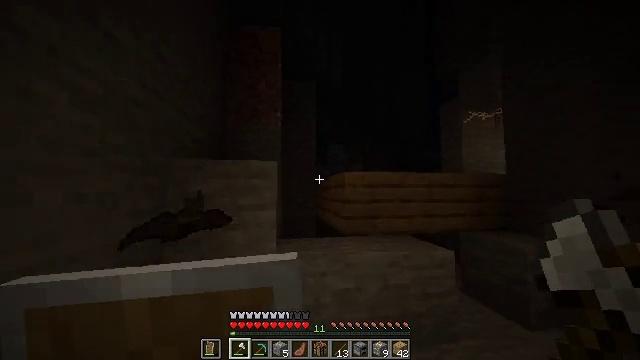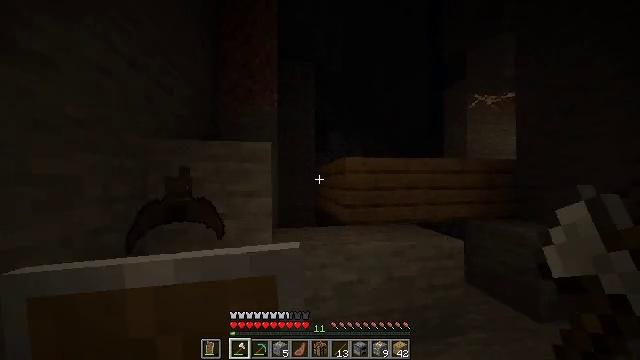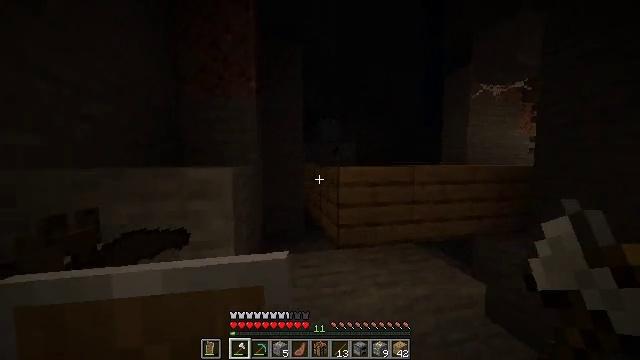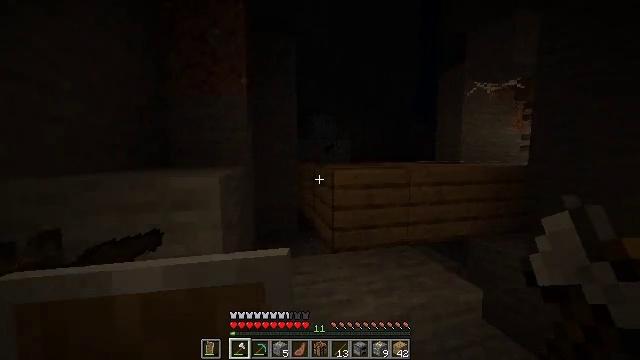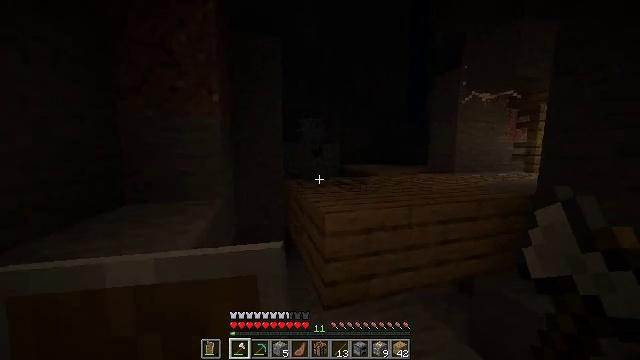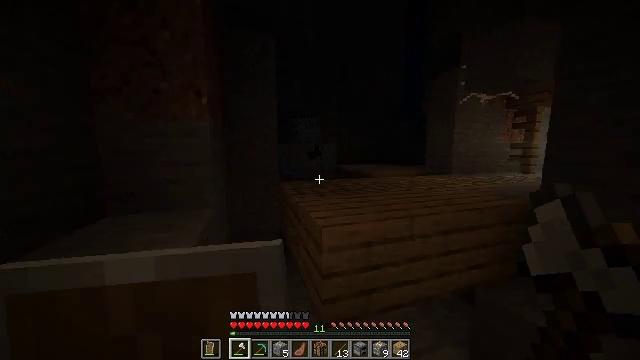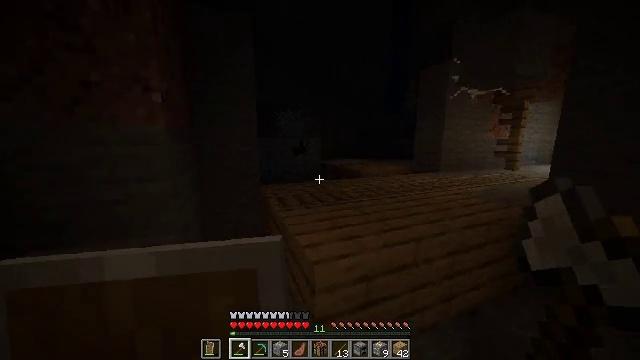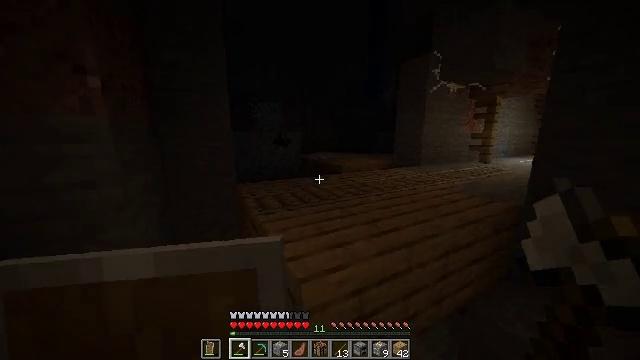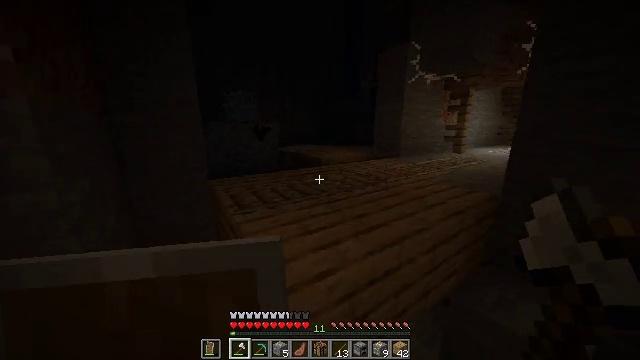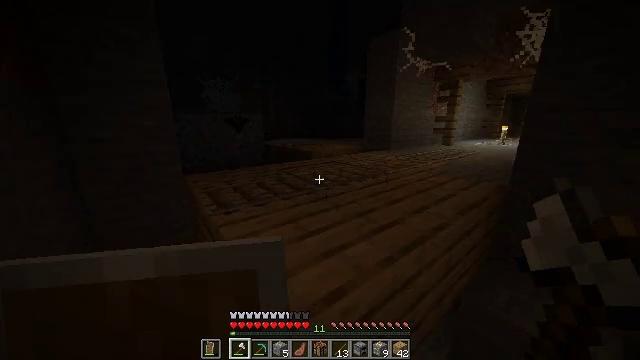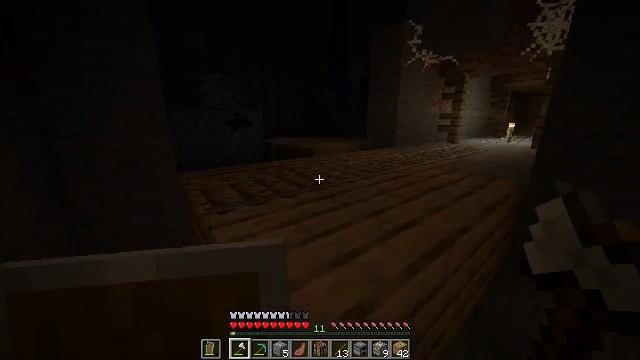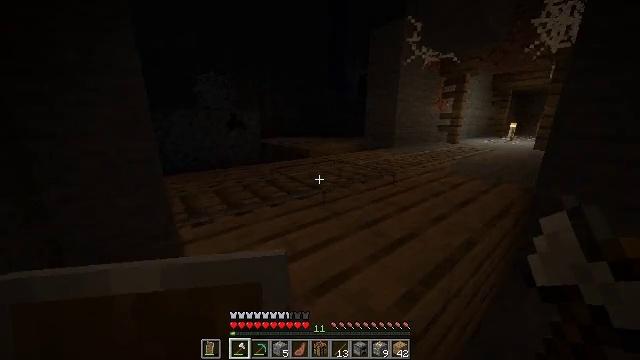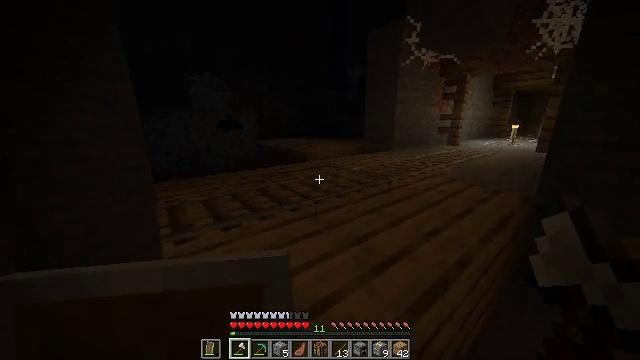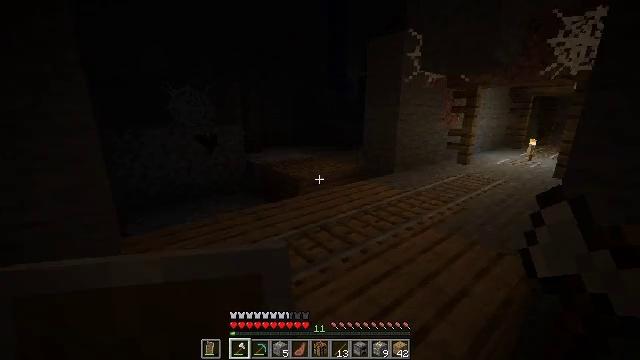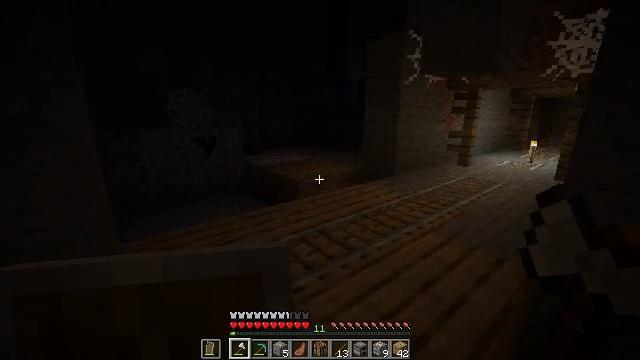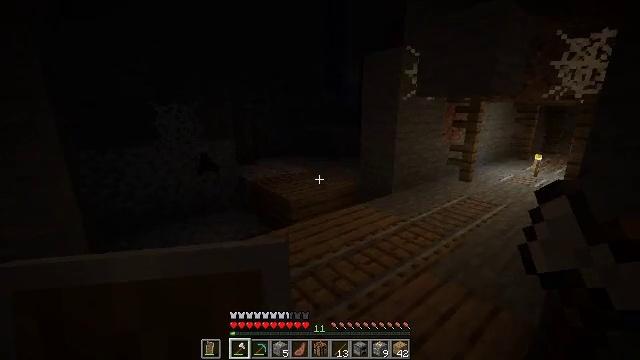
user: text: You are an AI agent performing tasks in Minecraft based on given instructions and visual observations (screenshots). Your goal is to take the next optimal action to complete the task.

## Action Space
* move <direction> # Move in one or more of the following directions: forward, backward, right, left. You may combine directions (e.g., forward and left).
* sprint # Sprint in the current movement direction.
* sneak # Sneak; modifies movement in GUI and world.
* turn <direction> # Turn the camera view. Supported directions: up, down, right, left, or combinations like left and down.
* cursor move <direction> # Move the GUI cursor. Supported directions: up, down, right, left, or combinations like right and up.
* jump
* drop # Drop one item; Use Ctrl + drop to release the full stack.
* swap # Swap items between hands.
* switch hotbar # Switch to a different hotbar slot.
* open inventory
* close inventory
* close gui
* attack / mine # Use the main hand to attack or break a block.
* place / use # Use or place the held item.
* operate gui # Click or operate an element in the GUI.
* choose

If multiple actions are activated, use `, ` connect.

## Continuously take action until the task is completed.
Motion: motion action
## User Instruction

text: Mine gravel from the ground.
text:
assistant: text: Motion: move forward, sprint, turn down
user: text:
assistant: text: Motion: move forward, sprint, turn right and down, jump
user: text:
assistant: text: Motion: move forward, sprint, turn right and down, jump
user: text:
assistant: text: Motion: move forward, sprint, turn right and down, jump
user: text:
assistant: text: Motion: move forward, sprint, turn right, jump
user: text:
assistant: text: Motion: move forward, sprint, turn right and down, jump
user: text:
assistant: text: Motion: move forward, sprint, turn right and down, jump
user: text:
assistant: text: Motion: move forward, sprint, turn right and down, jump
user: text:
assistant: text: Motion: move forward, sprint, turn right and down, jump
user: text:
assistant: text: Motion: move forward, sprint, jump
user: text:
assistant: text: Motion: move forward, sprint, jump
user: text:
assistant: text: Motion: move forward, sprint, jump
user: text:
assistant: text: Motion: move forward, sprint, jump
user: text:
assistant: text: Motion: move forward, sprint, jump
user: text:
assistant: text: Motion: move forward, sprint, jump
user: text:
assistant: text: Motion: move forward, sprint, jump
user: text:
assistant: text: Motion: move forward, sprint, jump
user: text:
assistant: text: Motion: move forward, sprint, jump
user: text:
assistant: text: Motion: move forward, sprint, jump
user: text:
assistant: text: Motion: move forward, sprint, jump
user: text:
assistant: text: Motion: move forward, sprint
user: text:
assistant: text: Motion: move forward, sprint
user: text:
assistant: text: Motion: move forward, sprint
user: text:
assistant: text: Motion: move forward and move right, sprint, turn right
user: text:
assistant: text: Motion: move forward and move right, sprint, turn right
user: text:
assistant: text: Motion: move forward and move right, sprint, turn right
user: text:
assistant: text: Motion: move forward and move right, sprint, turn right
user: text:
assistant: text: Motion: move forward, sprint, turn right
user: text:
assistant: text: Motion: move forward, sprint, turn right
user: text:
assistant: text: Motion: move forward, sprint, turn right